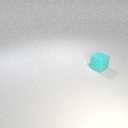
small cyan rubber cube